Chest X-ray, PA view. Patient: 48 years old, sex F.
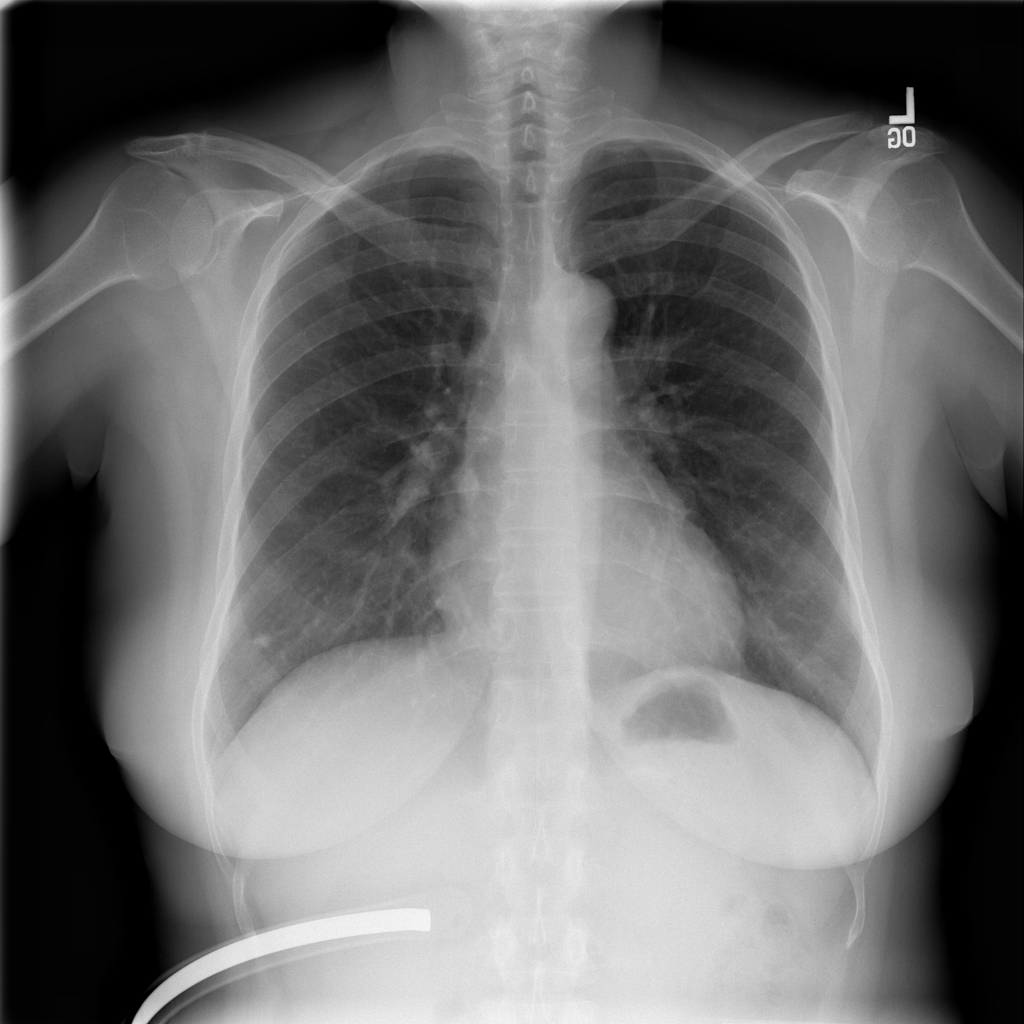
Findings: Nodule